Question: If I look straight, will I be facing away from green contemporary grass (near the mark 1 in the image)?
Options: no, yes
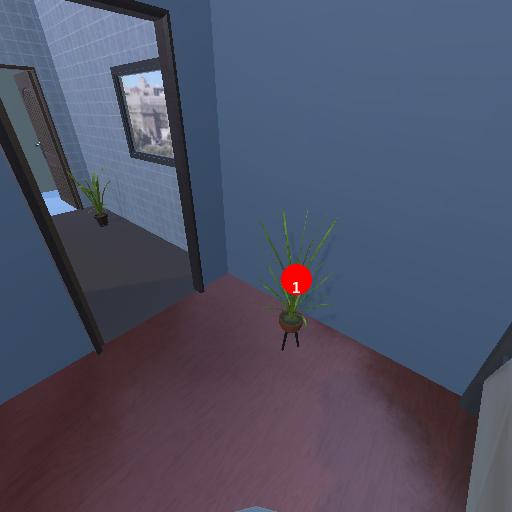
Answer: no